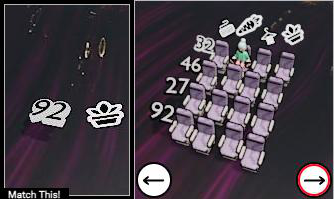
Task: seats
Answer: no